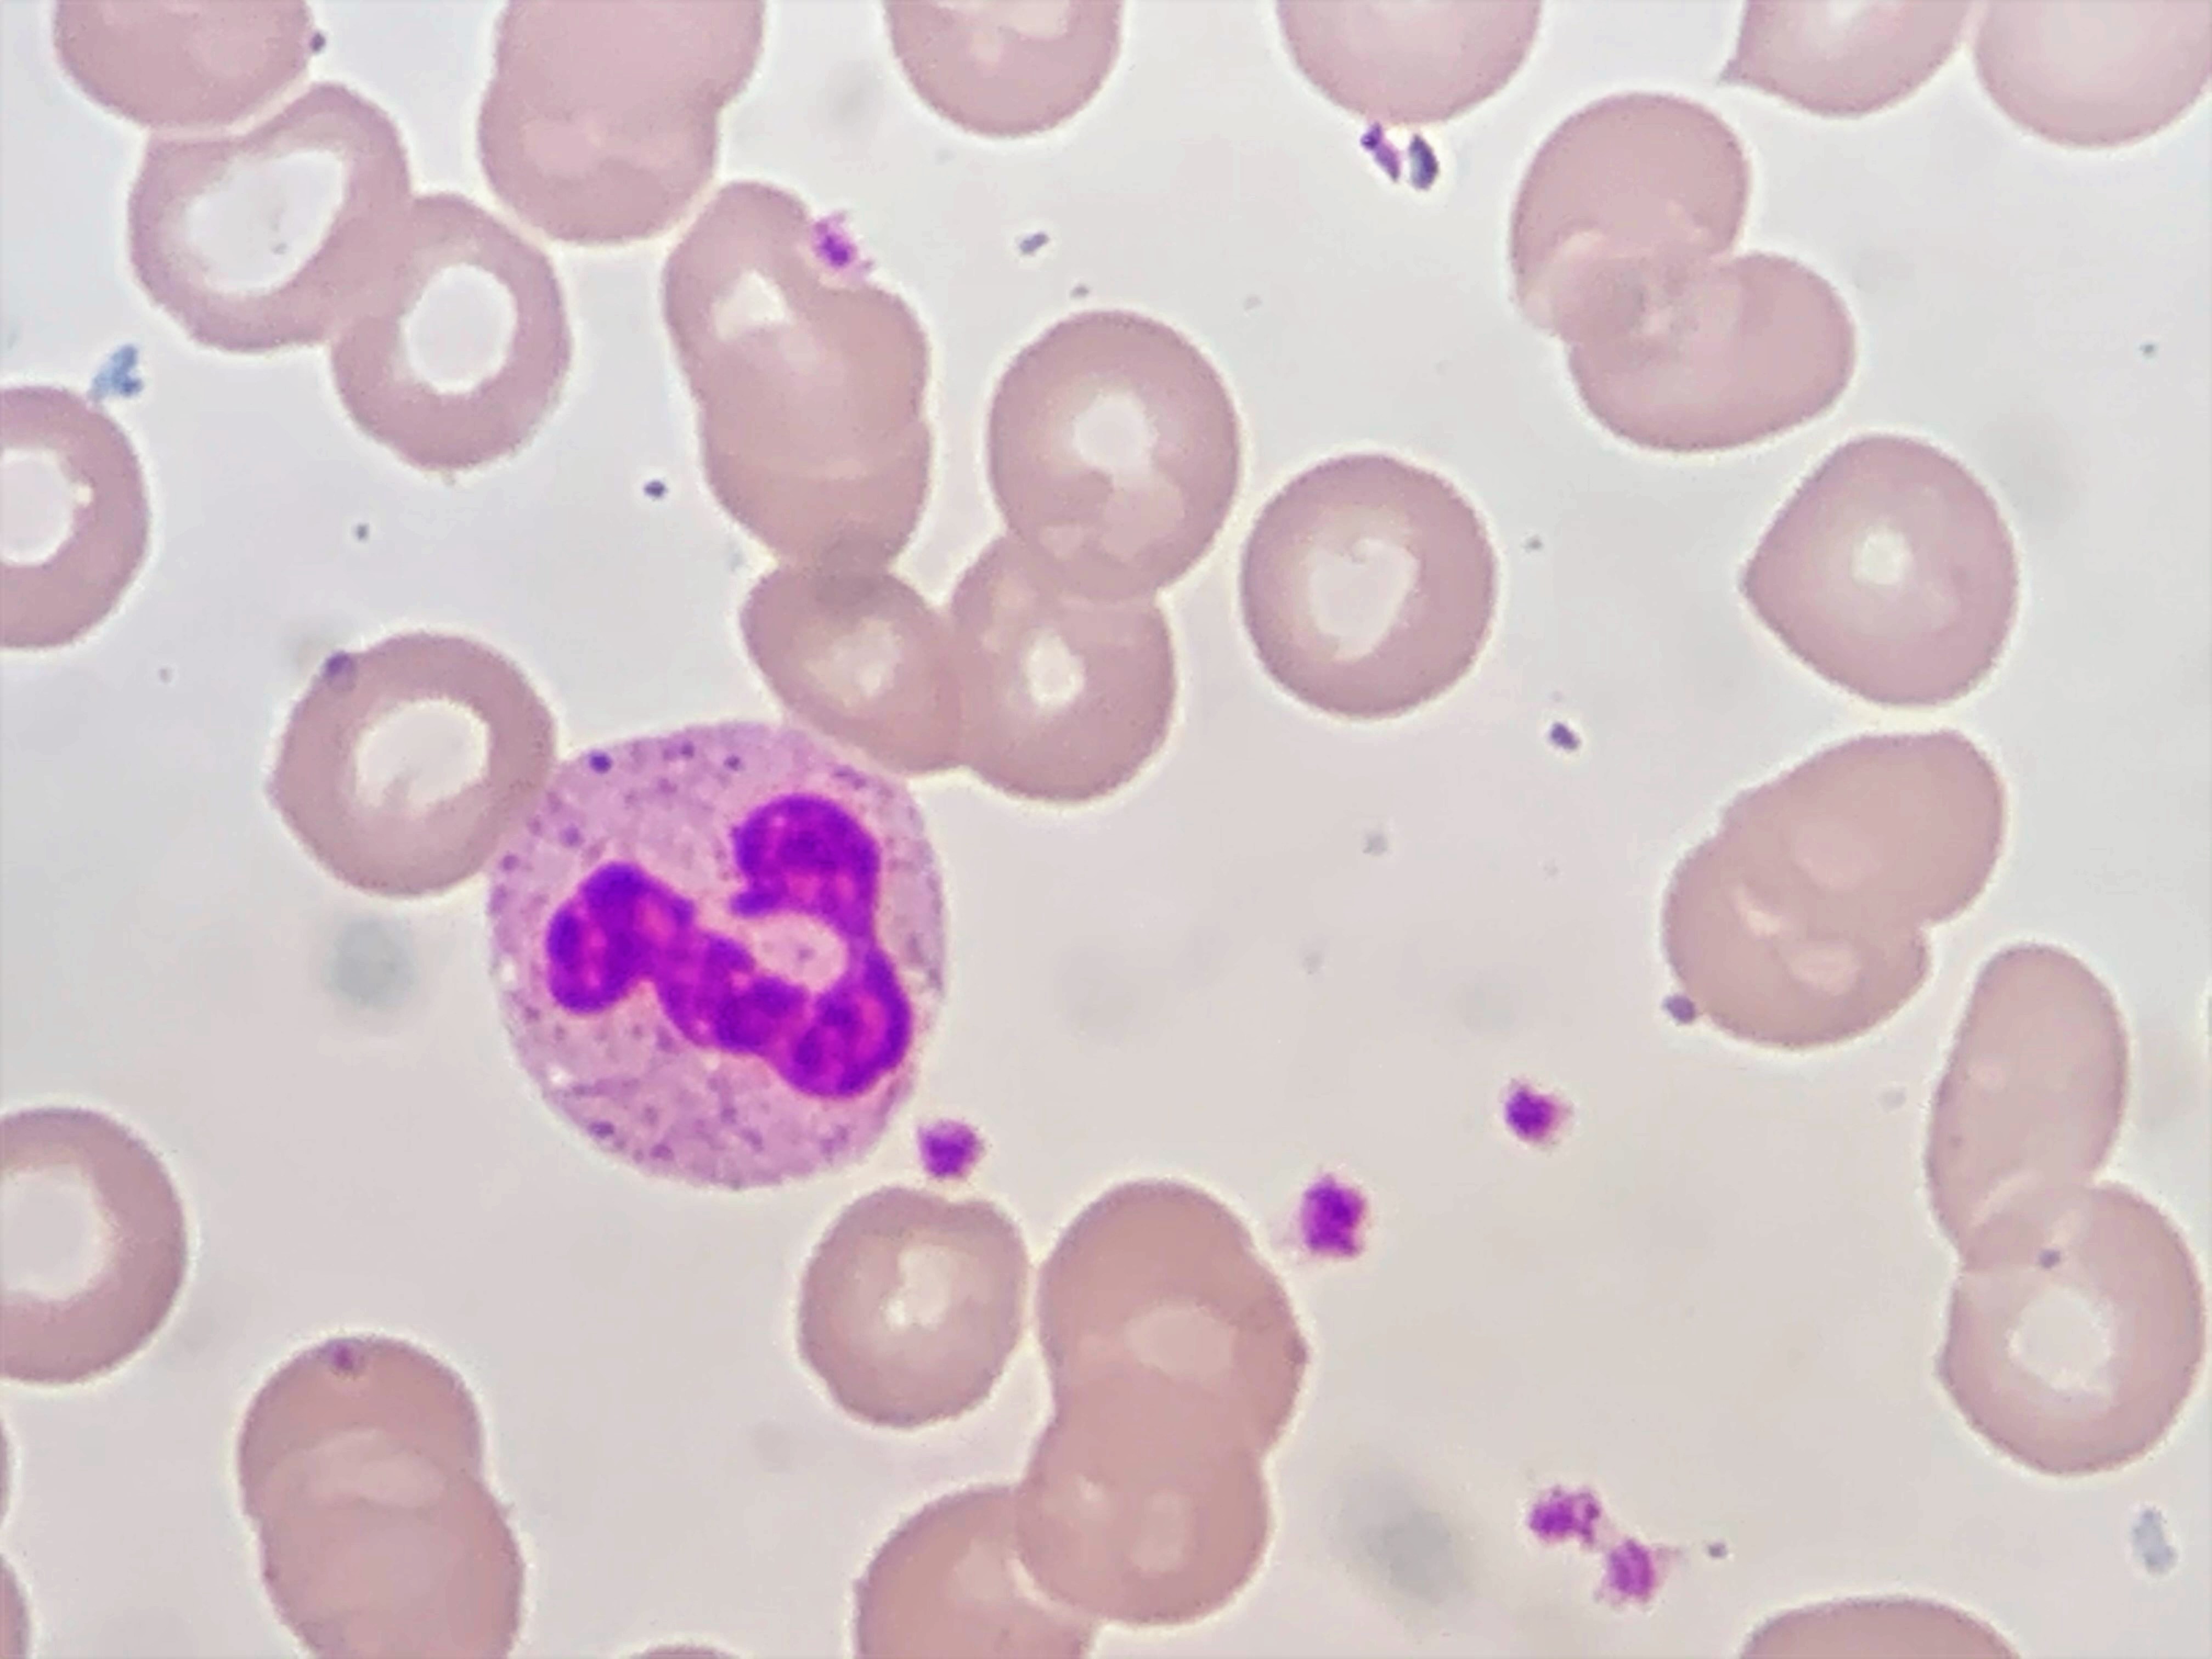
Cell type: NEUTROPHILS